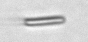
Label: fiber